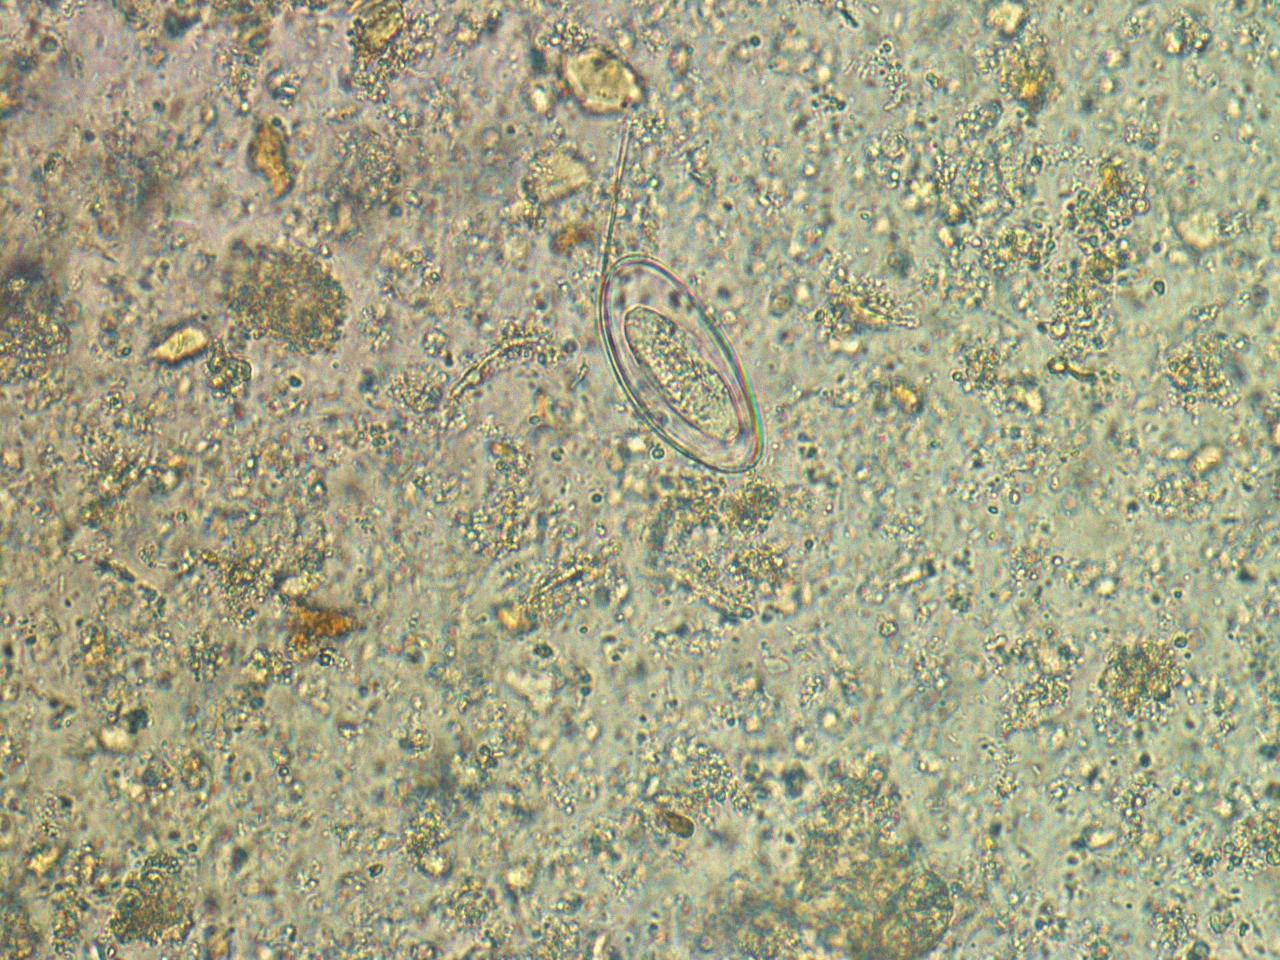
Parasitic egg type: Enterobius vermicularis